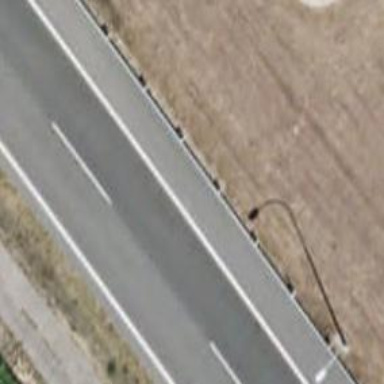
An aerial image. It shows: View of motorway.